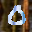
Label: 0